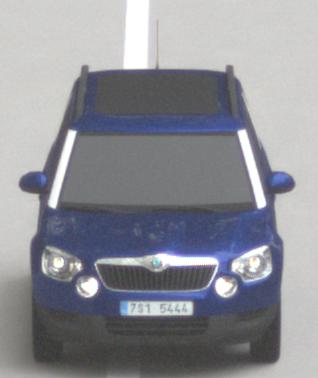
Make: Skoda
Model: Yeti 1.2 TSI
Detailed model: Yeti
Model produced from: 2009/11
Model produced until: 2011/10
Doors: 5
Color: blue
Road condition: dry road
Daytime: morning or afternoon
Contrast: low contrast